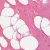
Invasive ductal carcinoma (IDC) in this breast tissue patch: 0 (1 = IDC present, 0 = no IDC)